Question: I'm implementing incremental CH 3D in c++ with qt, but I can't overcome this problem:
I have to find the view horizon of a given point:

I have a Map with the list of all visible faces of a given point "pr", but i don't know how to get only the horizon without changing algorithm complexity (it's O(nlogn)).
My idea was: for all visible faces' edge, check if the twin's incident face is visible or not. If it's not visible then add it in the horizon edge list, but this change algorithm's complexity (I think).
Note that I have another list where I have the set of all points that can view a given face (maybe it helps).
Really thanks in advance
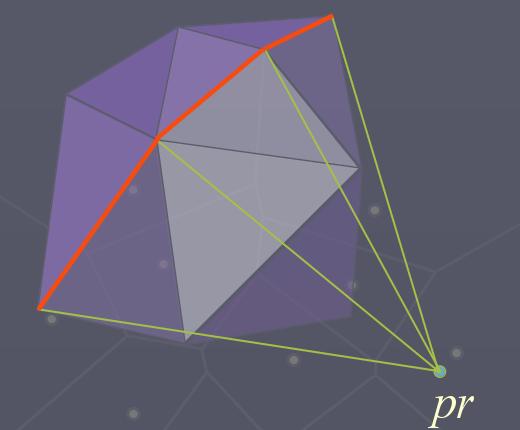
Answer: If you have convex polytopes, only , your idea should do it (It's complexity is O(1), you already have the results). Yep, you would do an extra lookup with complexity O(n).